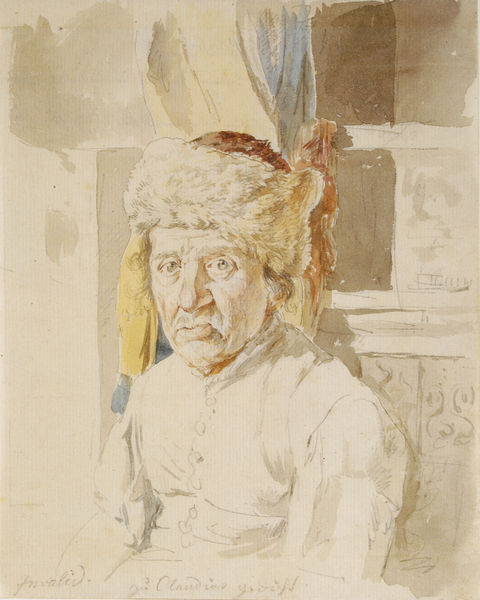
Titel: Bildnis des Invaliden Wolfersdorf
Standort: München
Institution: Stadtarchiv München, Historischer Verein von Oberbayern, Dillis-Sammlung
Schlagwörter: blau, gemälde, gestein, mann, schatten, wasser, weiß, aquarell, gelb, ocker, sitzen, braun, fenster, grau, hell, hut, licht, mund, nase, pastell, skizze, stirn, säule, zeichnung, ölbild, blick, rot, tuch, beige, haube, hochformat, muster, ornament, alt, bart, hemd, jacke, kappe, mütze, wand, architektur, arm, augen, blass, falten, federn, gesicht, kragen, pelz, stein, bildnis, portrait, porträt, signatur, vorhang, kalt, gewand, halbfigur, kostüm, mantel, sitzend, stoff, brustbild, frontal, kinn, knopf, traurig, ofen, fell, relief, farbig, schrift, wangen, schrank, schlafen, alter mann, studie, fahne, flagge, mauer, monochrom, wasserfarbe, bank, papst, brauen, büste, ornamente, verzierung, stuck, gardiene, teint, knöpfe, selbstporträt, laviert, wasserfarben, alter, greis, narr, uniform, koloriert, bleistift, kacheln, entwurf, unterzeichnung, unvollendet, schnörkel, skeptisch, blickkontakt, fellmütze, pelzmütze, pelzkappe, unfertig, turban, stachus, fenstersims, unterlippe, kachelofen, vorhanf, aquarelliert, indianer, pinselzeichnung, stuh, schlafmütze, rentner, nikolaus, lipen, fellhut, inder, lavur, brustbildnis, trapper, afaws, an mauer, awdf, trapperhut, trappermütze, tschapka, blick#, #jacke, knölpfe, narre, unnvollendet, nazer, knöpfpe, monochron